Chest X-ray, PA view. Patient: 43 years old, sex M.
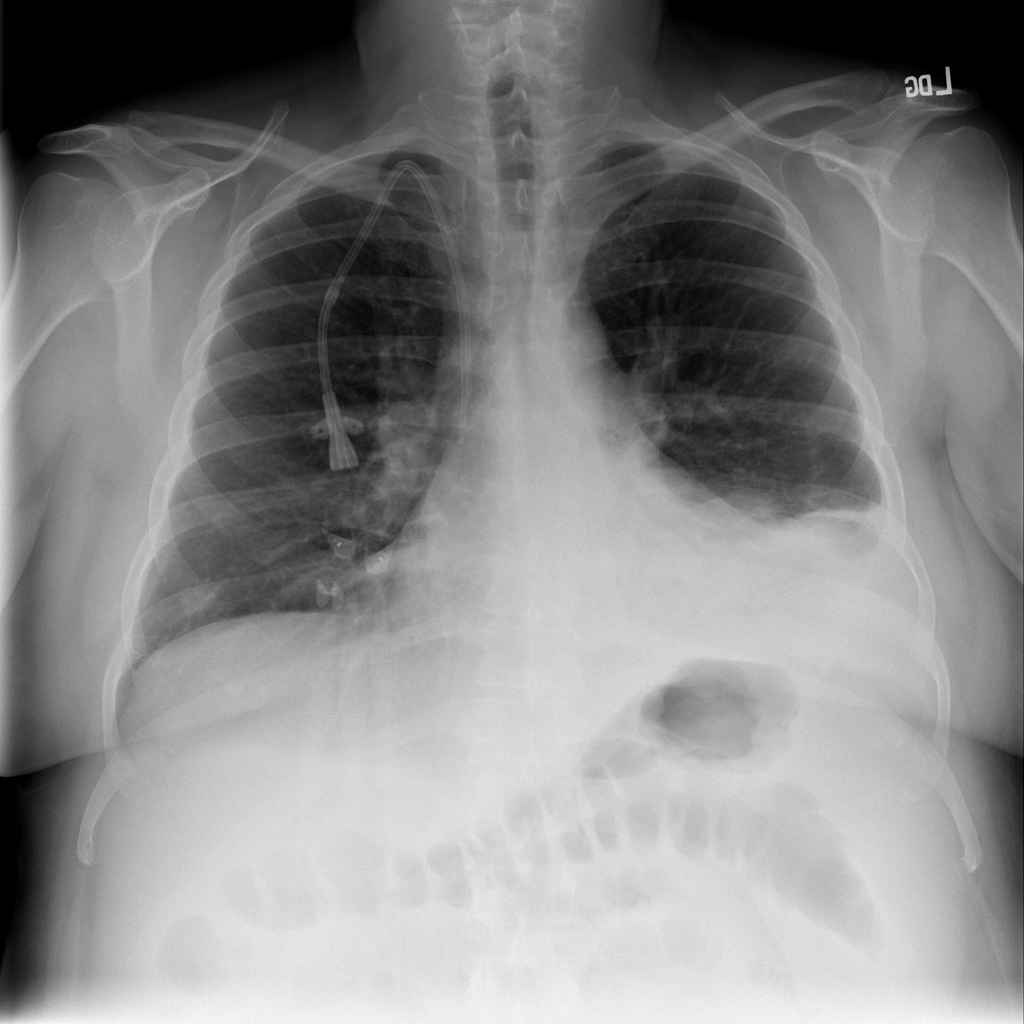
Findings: Atelectasis, Consolidation, Effusion